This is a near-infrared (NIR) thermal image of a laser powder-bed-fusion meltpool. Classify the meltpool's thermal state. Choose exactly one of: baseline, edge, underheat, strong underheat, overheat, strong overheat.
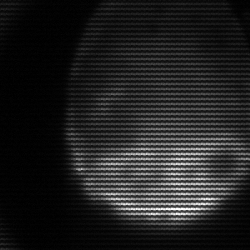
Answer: edge